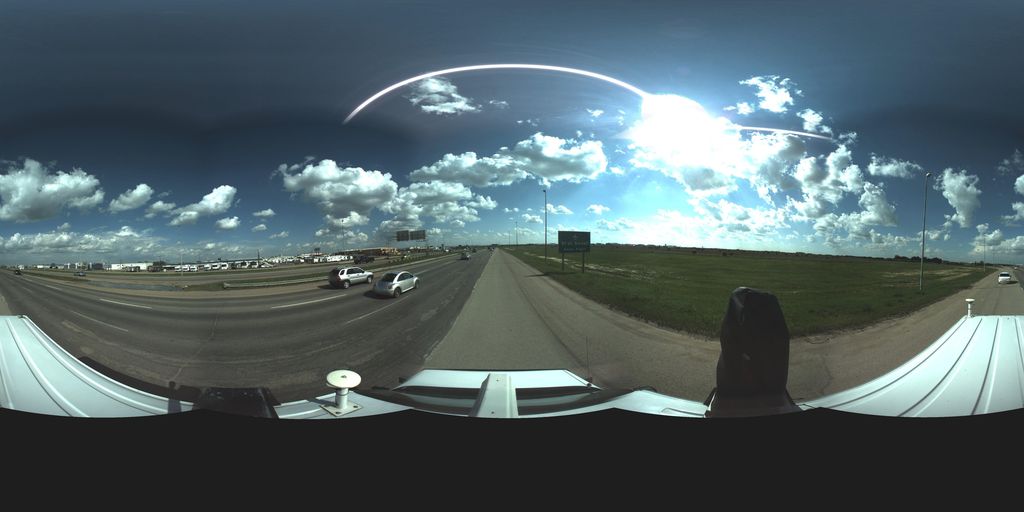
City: saskatoon